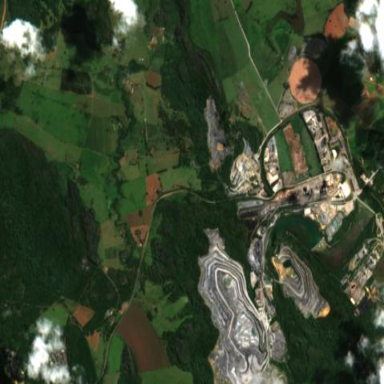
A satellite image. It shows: Industrial area used for mining operations.